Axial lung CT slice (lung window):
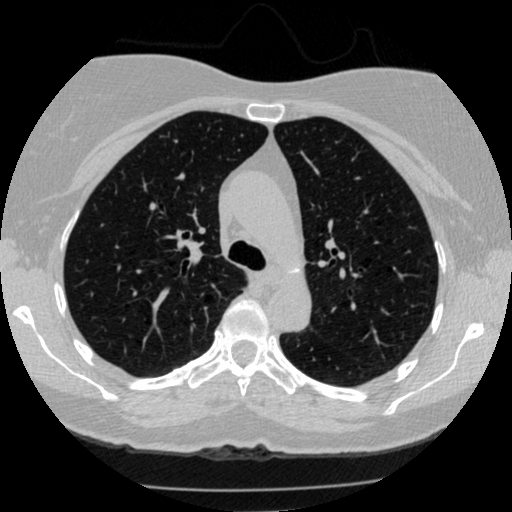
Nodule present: no